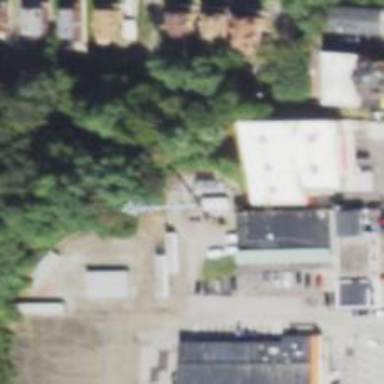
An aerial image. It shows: Service building with communication mast.